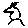
Label: bird